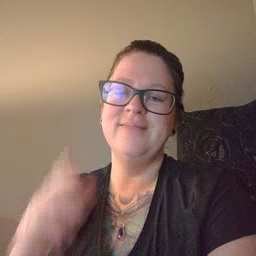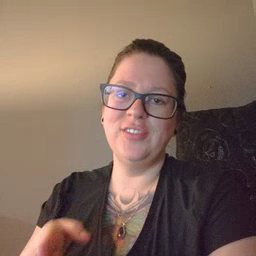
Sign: person